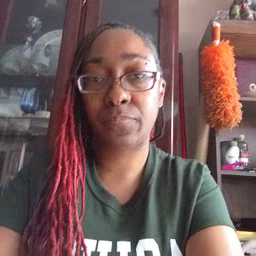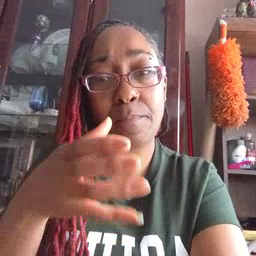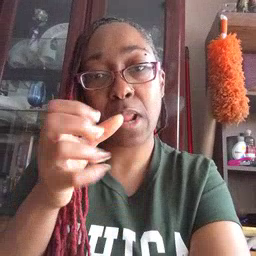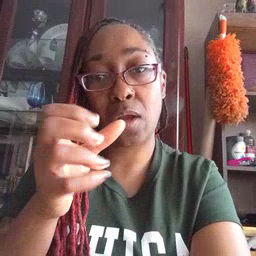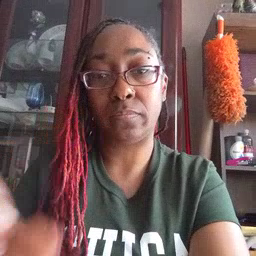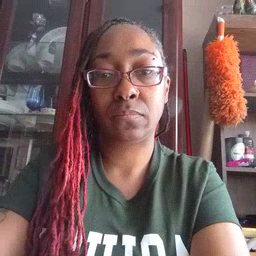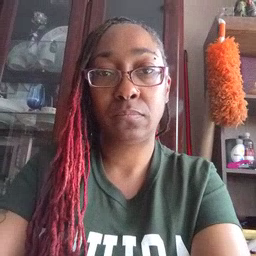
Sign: milk